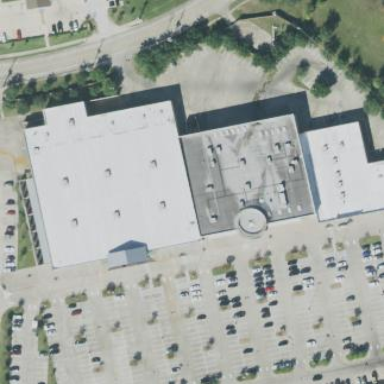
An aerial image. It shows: Retail building.